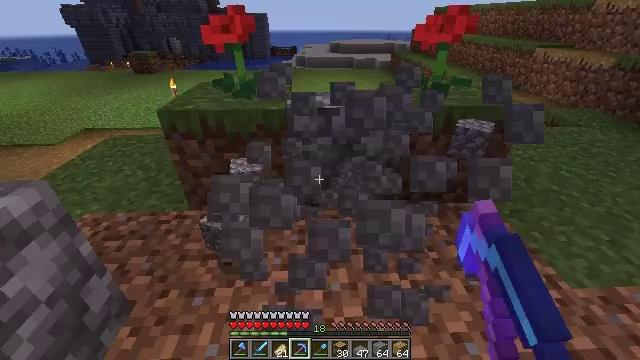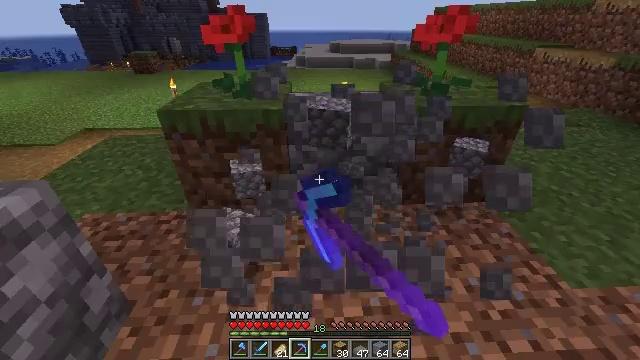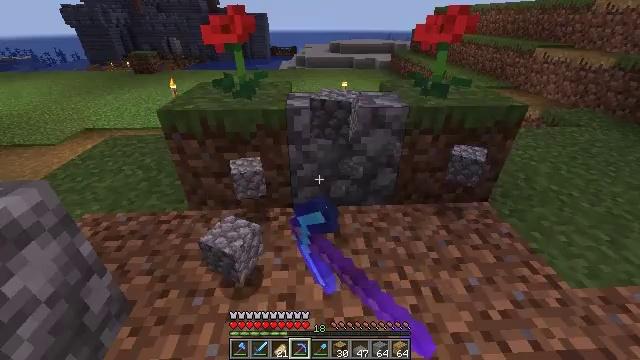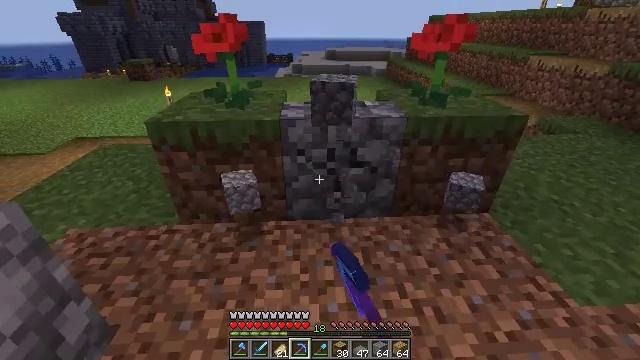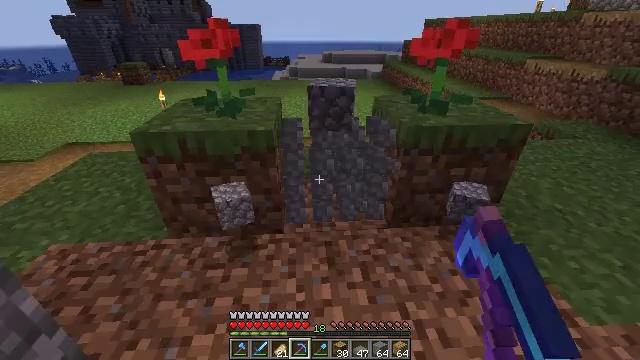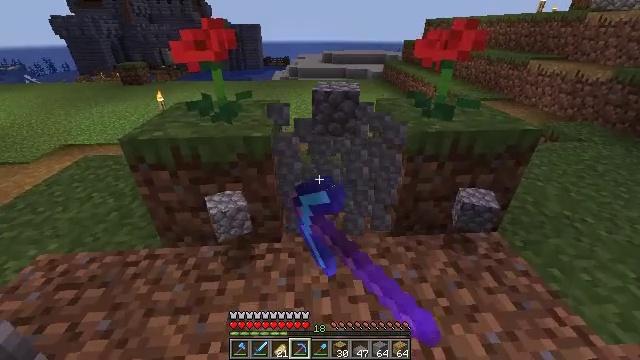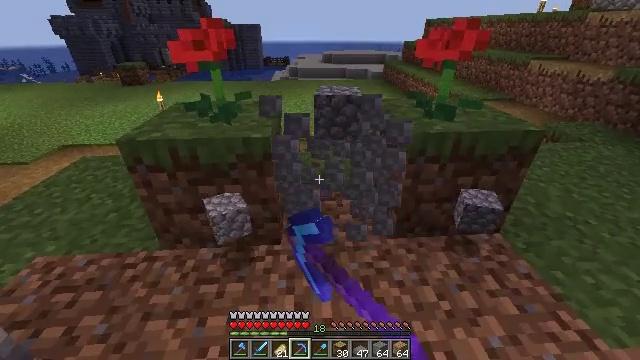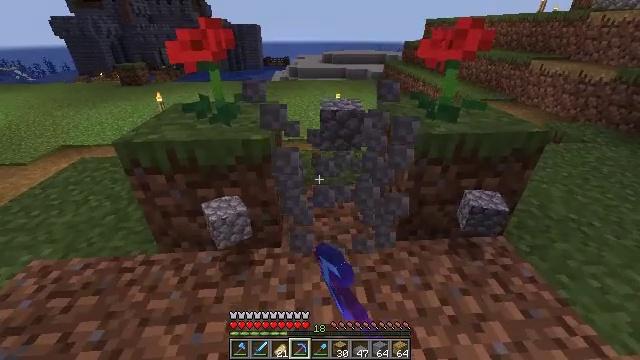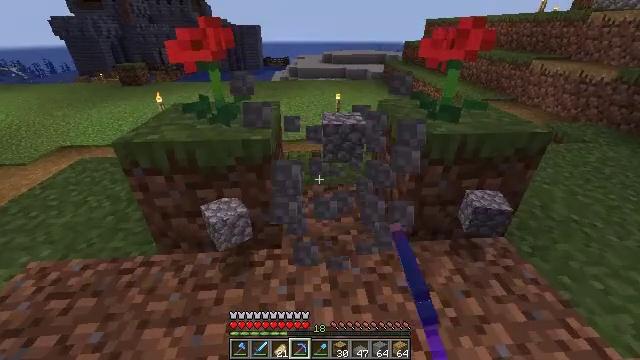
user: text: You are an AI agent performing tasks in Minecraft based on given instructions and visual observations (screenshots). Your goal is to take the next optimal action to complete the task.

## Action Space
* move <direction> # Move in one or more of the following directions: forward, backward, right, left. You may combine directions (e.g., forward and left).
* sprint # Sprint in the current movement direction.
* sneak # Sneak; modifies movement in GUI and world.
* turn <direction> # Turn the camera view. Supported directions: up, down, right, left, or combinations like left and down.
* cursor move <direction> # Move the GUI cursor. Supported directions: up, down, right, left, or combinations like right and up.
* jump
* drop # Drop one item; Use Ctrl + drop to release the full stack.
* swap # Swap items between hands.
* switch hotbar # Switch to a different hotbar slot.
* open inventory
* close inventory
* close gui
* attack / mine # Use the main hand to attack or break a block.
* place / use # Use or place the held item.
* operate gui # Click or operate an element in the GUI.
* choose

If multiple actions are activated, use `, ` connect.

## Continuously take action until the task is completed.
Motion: motion action
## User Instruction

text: Gather cobblestone stairs from the structure.
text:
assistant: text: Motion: attack / mine
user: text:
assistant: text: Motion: attack / mine
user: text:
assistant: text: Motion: move forward, turn up, attack / mine
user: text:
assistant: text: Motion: move forward, attack / mine
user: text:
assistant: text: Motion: attack / mine
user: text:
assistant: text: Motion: attack / mine
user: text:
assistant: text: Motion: attack / mine
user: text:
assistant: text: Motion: attack / mine
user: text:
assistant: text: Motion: attack / mine